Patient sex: M
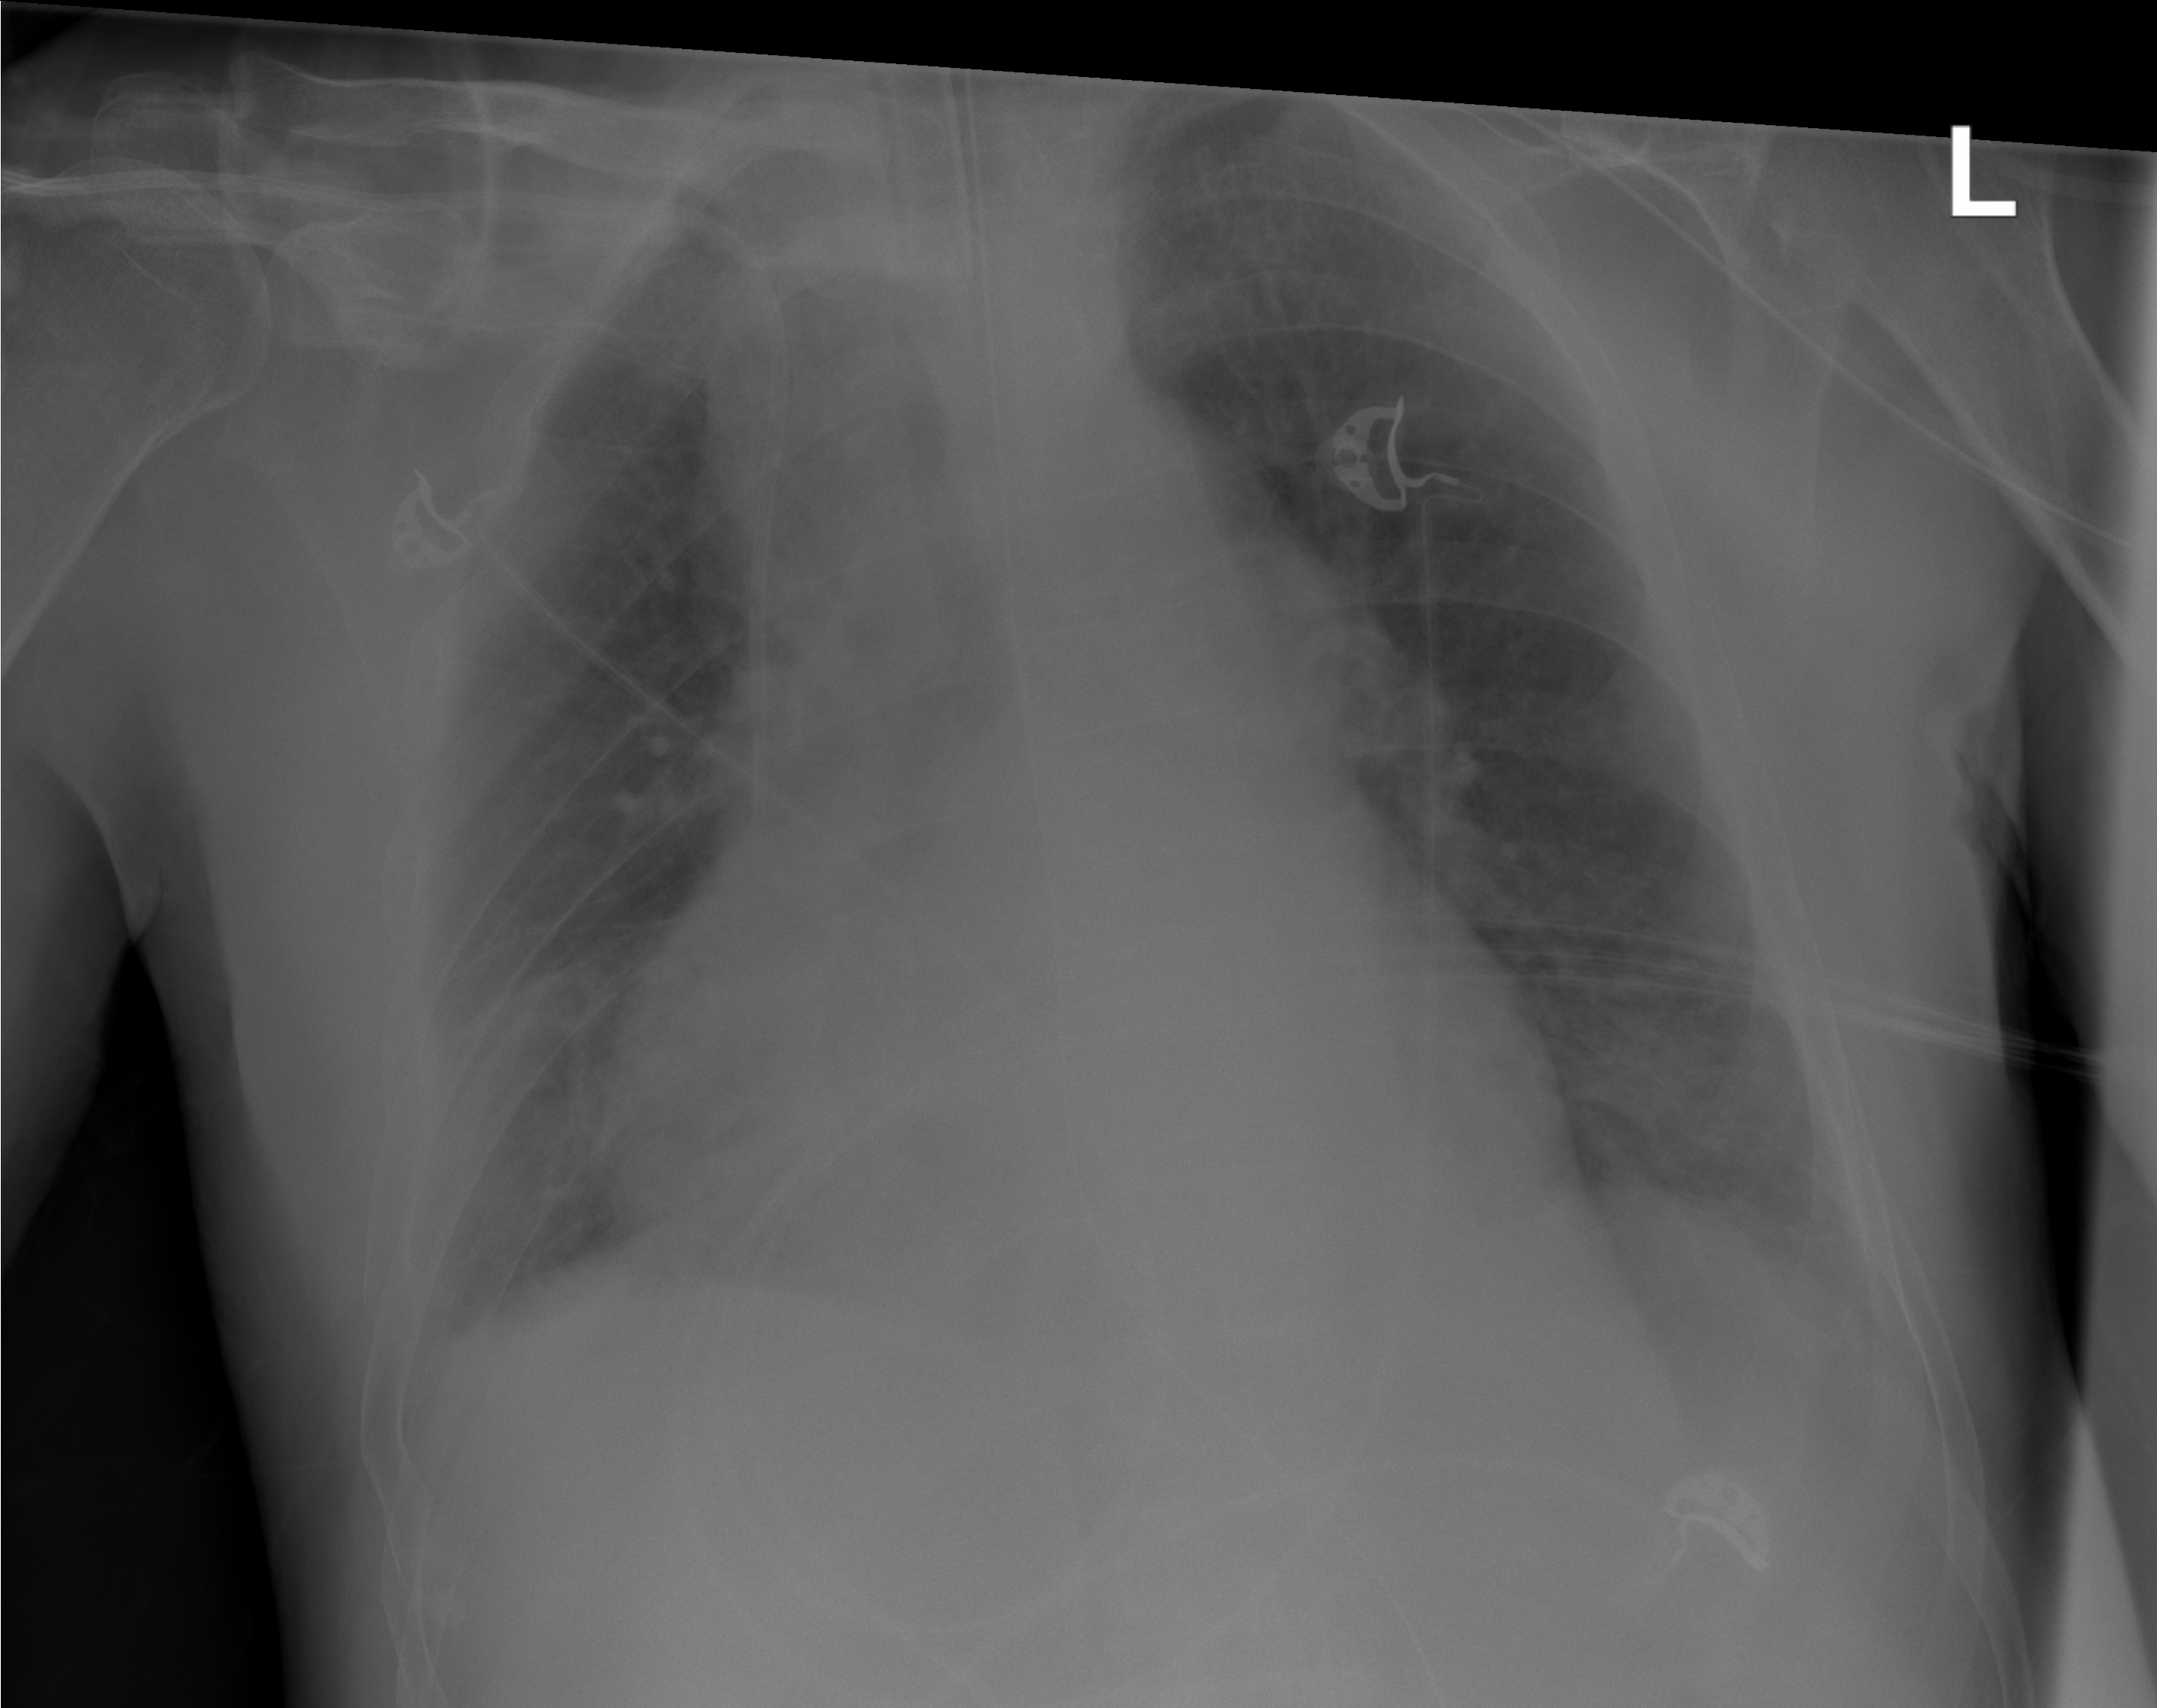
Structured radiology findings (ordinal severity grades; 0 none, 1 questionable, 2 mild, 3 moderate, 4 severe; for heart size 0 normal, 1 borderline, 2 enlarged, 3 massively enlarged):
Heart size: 2
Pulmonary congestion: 2
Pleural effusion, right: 2
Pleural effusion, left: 2
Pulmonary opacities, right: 1
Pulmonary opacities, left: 0
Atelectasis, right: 2
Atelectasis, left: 2